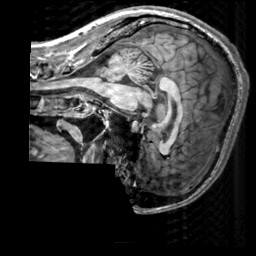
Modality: T1w
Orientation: sagittal
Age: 29
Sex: male
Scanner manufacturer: siemens
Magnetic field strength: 3 T
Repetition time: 2.3 s
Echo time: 0.00303 s